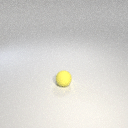
small yellow rubber sphere